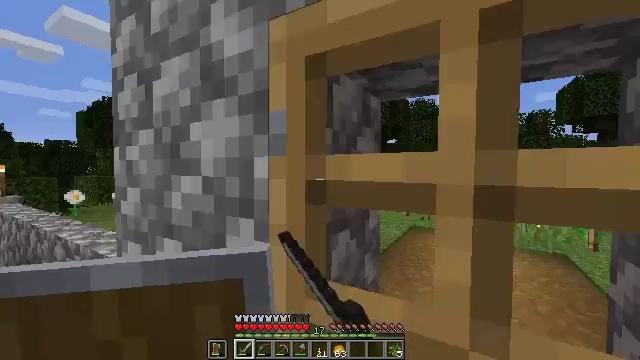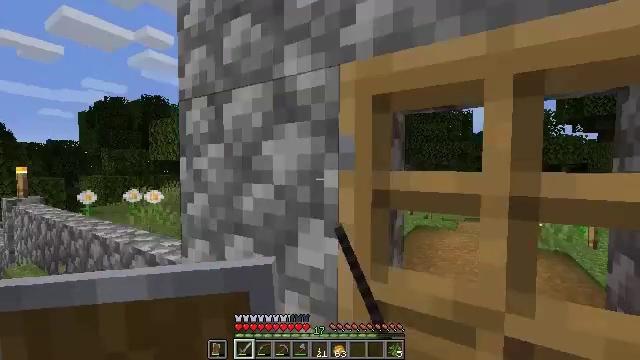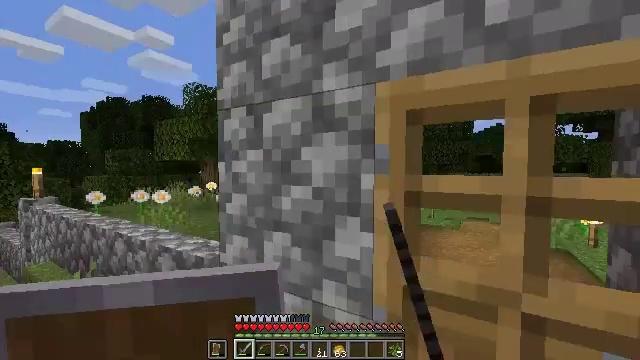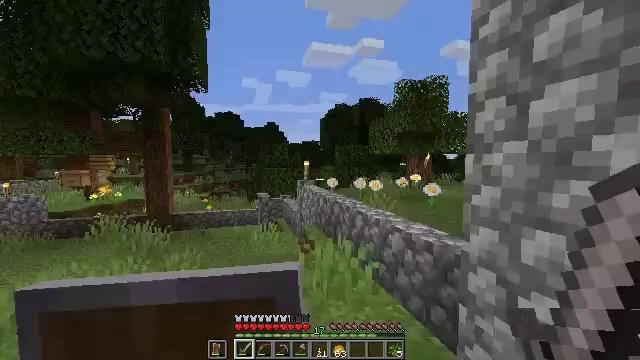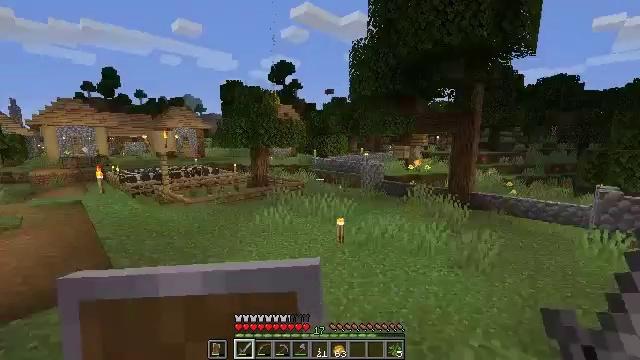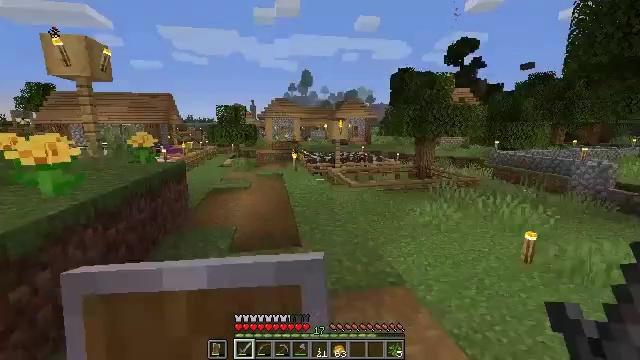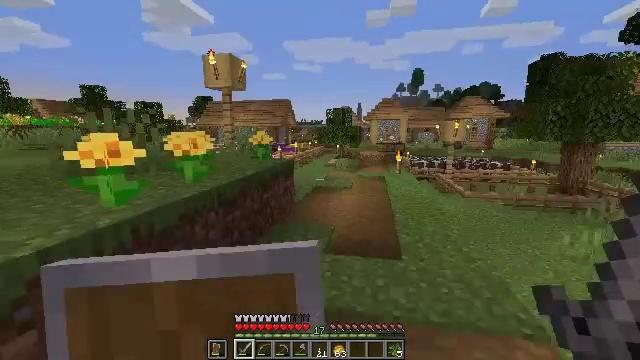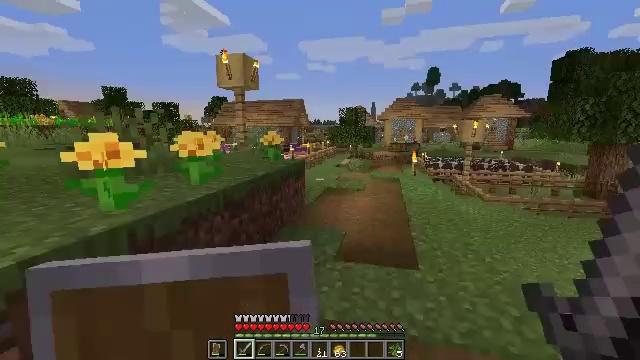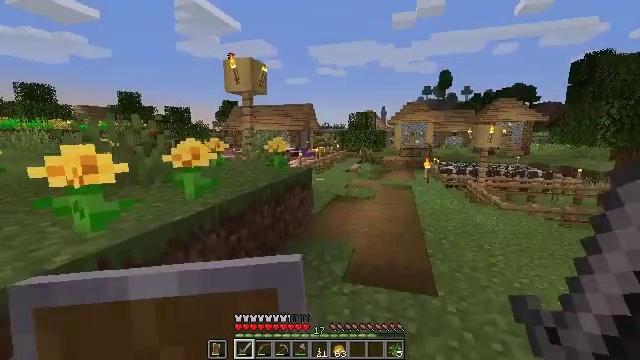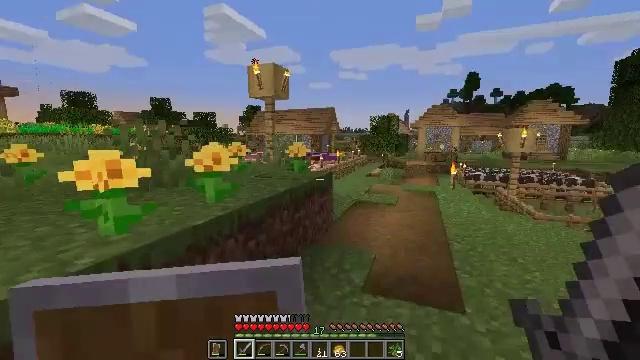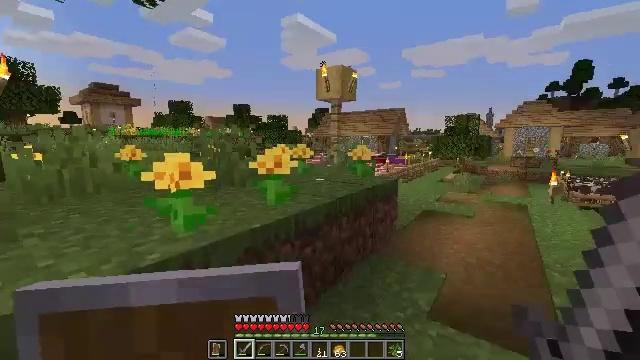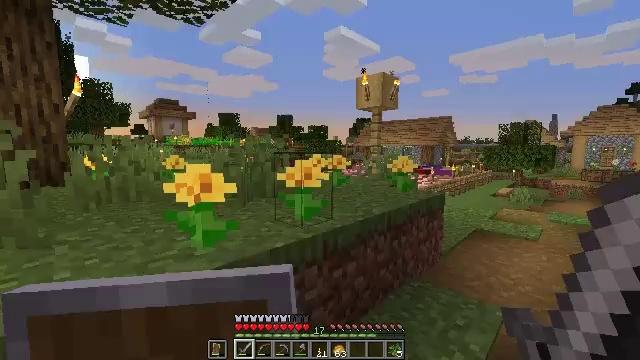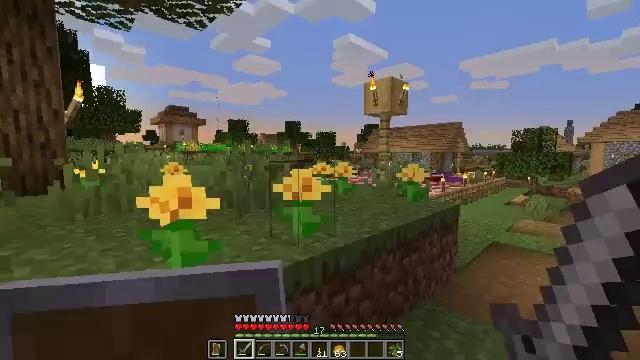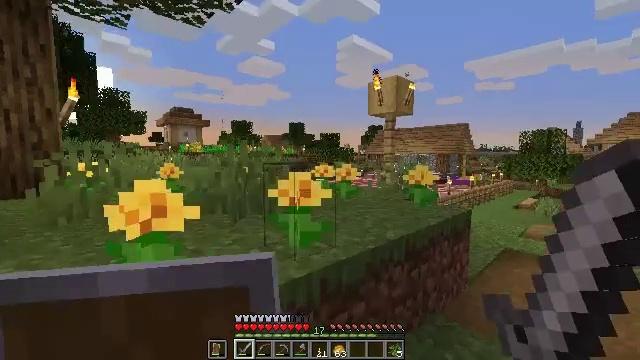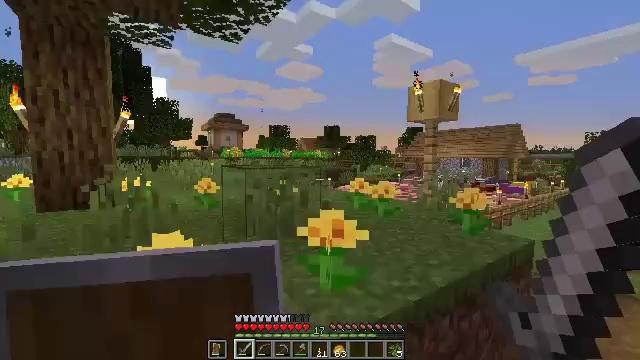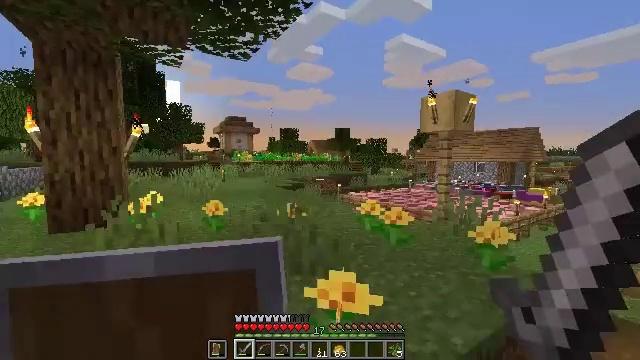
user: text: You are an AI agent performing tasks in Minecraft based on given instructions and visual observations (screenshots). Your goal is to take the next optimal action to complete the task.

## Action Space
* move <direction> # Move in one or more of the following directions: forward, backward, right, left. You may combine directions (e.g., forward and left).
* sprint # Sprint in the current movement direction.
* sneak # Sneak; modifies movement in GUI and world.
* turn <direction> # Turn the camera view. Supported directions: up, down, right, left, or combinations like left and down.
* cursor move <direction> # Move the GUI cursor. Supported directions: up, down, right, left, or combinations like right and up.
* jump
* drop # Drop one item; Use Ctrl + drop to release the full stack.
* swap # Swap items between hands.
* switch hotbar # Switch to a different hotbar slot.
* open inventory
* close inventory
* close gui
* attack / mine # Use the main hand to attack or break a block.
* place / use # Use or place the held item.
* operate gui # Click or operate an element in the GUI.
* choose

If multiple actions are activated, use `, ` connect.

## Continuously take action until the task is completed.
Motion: motion action
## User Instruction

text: Prepare a glass bottle using the crafting table.
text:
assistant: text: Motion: move back and move left
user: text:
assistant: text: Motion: move back and move left
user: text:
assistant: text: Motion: move back and move left, turn left and down
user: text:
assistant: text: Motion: move forward and move left, turn left and down
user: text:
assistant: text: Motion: move forward, turn left and down
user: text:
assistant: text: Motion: move forward, turn left
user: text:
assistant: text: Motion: move forward, turn left
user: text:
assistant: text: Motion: move forward, turn left and up
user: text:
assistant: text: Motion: move forward, turn left
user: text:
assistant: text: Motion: move forward, turn left
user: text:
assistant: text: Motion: move forward, turn left and up
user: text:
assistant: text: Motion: move forward, turn left and up
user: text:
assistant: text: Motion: move forward
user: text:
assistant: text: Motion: move forward, turn left, jump
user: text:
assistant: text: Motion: move forward, turn left, jump
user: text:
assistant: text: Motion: move forward, turn left
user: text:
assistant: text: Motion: move forward
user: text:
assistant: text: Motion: move forward, turn left and down
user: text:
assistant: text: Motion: move forward
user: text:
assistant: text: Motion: move forward, turn left and down
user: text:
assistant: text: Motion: move forward, turn left
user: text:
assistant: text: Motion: move forward
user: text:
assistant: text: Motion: move forward, sprint
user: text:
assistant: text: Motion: move forward, sprint
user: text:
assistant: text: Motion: move forward, sprint
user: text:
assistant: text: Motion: move forward, sprint
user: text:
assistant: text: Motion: move forward, sprint
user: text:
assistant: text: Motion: move forward, sprint, turn left and up
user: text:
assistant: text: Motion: move forward
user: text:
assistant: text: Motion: move forward